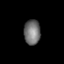
Tissue: prostate
Cell type: T cells
Senescence score: 0.2633
Nuclear area (px): 405
Mean DAPI intensity: 111.936